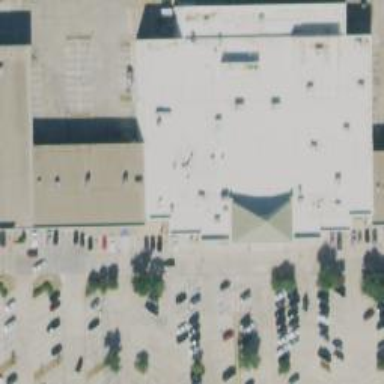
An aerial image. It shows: Commercial building that houses fitness center.